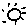
Label: sun